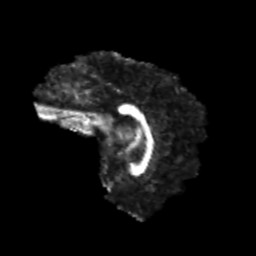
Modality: FA
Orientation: sagittal
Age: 20
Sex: male
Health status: healthy
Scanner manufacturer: philips
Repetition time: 7.39 s
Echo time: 0.08599 s